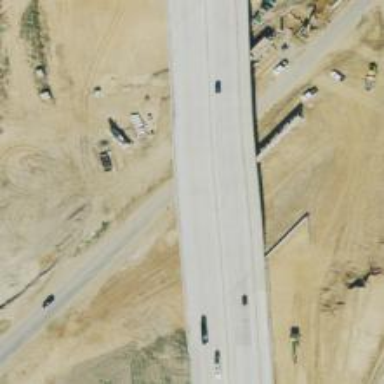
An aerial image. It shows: Bridge over motorway.